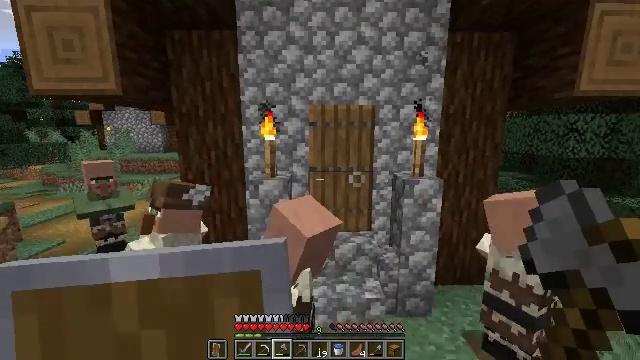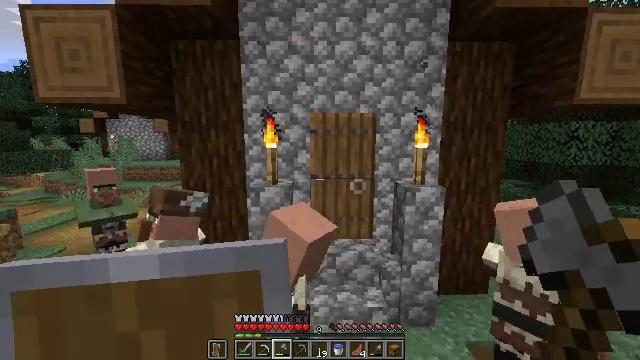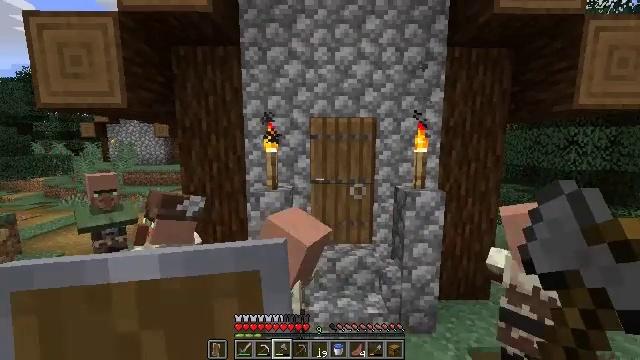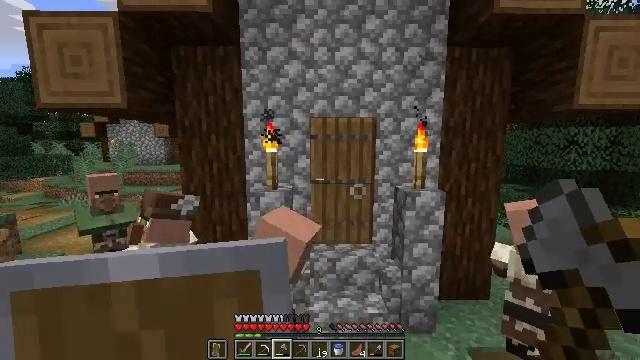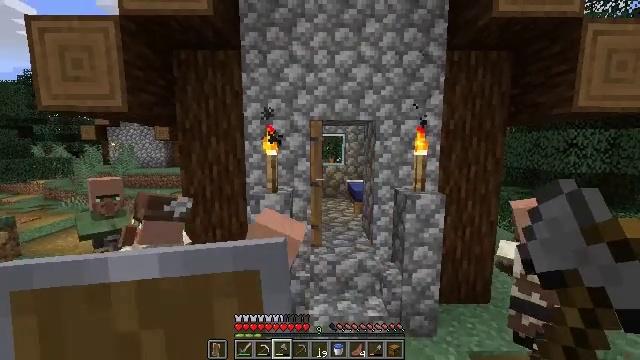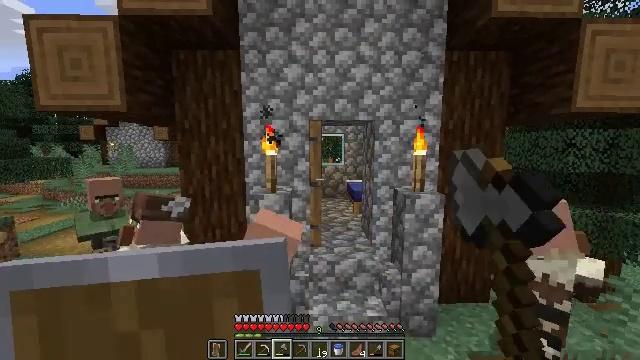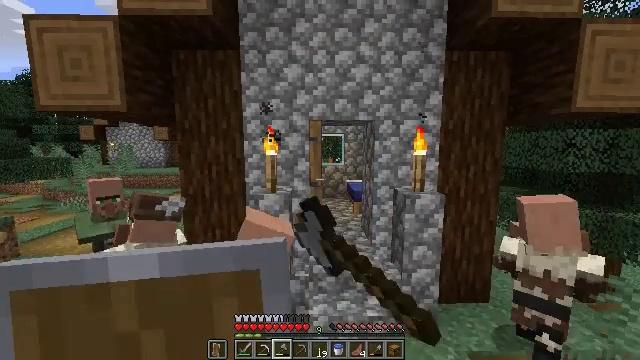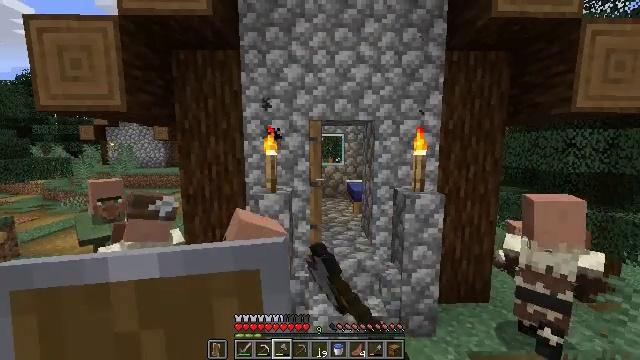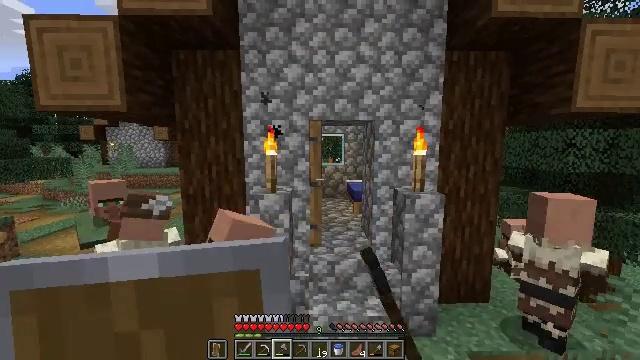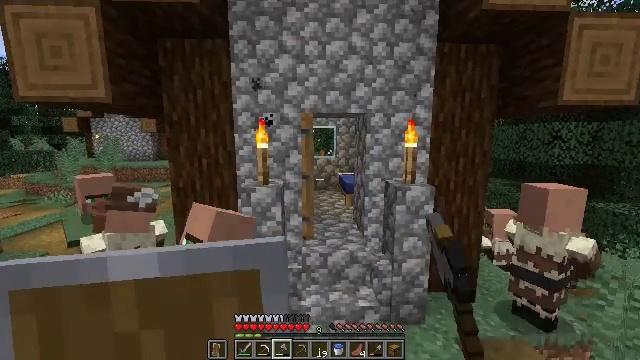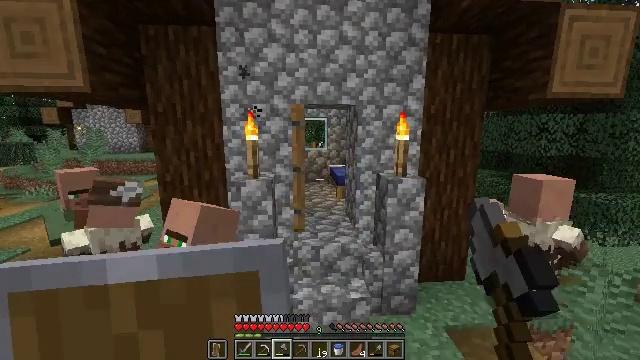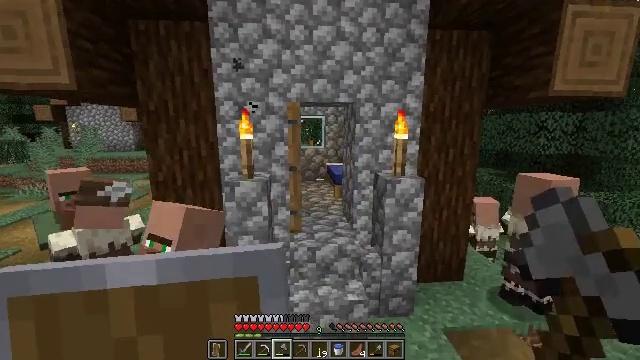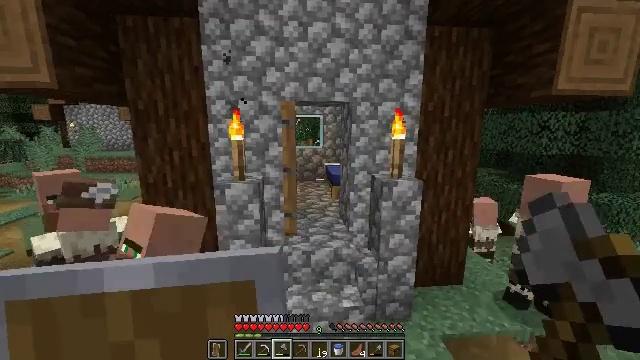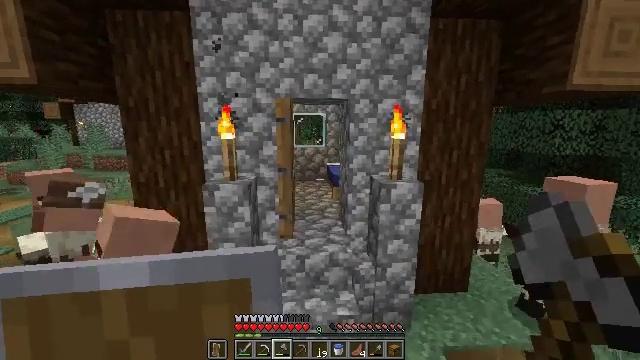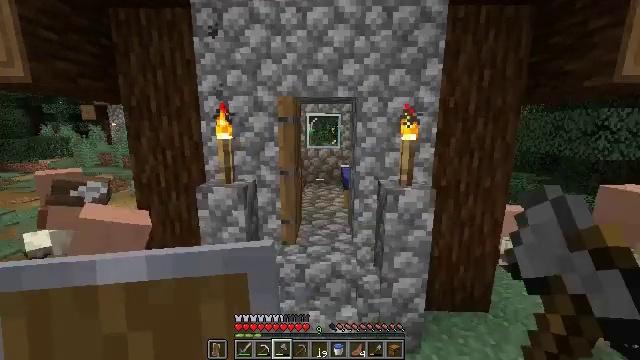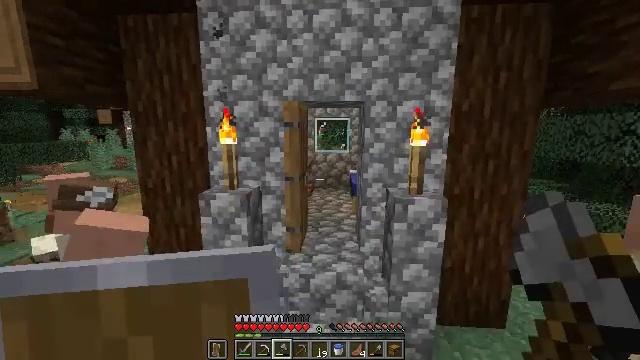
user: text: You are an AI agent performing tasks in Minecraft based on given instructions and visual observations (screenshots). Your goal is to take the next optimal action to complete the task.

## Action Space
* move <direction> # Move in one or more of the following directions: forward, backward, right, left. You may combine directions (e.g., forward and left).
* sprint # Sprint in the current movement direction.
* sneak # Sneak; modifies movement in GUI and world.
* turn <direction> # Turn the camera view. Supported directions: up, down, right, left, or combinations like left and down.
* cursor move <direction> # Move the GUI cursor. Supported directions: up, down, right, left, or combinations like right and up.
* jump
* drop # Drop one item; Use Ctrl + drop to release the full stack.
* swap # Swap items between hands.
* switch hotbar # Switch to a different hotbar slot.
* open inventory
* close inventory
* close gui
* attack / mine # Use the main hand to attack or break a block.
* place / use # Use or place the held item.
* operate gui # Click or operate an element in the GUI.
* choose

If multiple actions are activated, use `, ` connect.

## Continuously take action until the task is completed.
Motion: motion action
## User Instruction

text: Break the chest to retrieve items inside.
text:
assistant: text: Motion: turn up
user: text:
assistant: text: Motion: turn up
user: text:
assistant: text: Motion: no_op
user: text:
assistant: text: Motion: use / place
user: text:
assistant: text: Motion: use / place
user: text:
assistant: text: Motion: no_op
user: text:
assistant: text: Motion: no_op
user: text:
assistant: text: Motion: no_op
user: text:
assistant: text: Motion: turn right and down
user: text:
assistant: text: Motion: move forward, turn right and down
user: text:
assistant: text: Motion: move forward and move right
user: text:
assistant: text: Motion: move forward and move right
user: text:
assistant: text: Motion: move forward and move right, turn left
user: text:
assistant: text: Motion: move forward and move right, turn left
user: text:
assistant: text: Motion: move forward, turn left
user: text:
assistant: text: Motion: move forward
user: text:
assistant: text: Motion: move forward
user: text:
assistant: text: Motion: move forward, turn left
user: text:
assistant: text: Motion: move forward
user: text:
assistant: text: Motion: move forward
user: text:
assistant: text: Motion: move forward, turn left
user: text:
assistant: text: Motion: move forward, turn left
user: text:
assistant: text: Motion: move forward
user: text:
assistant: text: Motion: move forward
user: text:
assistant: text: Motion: move back, turn left and up
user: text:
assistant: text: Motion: move back, turn up
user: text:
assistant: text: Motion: move back, use / place
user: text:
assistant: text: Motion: move back, use / place
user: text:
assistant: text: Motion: move back
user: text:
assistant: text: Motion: move back and move left, turn left